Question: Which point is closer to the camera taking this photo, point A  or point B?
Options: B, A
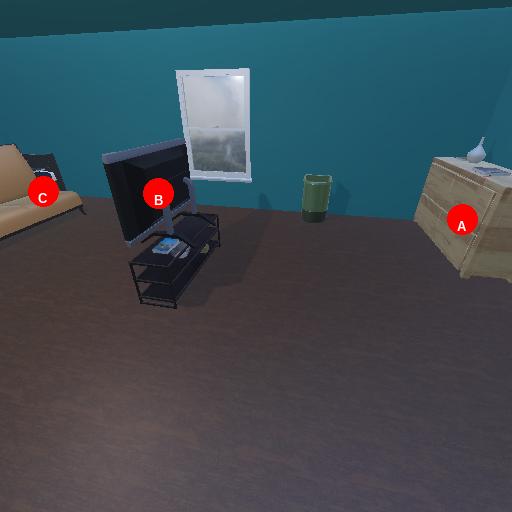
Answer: B